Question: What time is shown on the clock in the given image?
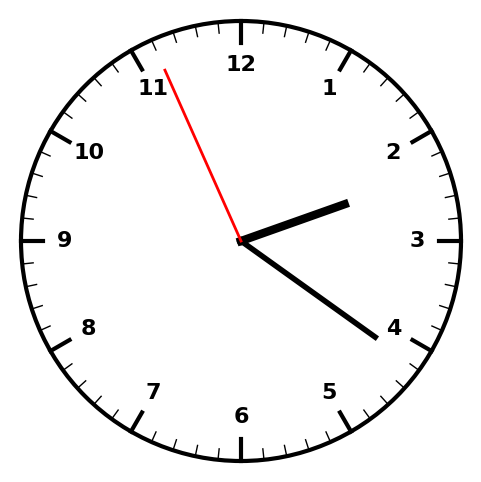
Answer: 02:20:56